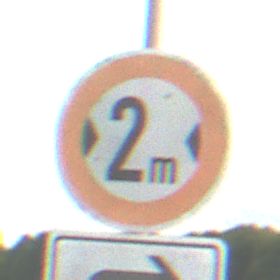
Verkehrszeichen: TatsaechlicheBreite2
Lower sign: RichtungsangabeDurchPfeile5
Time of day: SunriseSunset
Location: Outdoor (RoadRail)
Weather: PartlyCloudy
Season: NotSpecified
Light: Natural